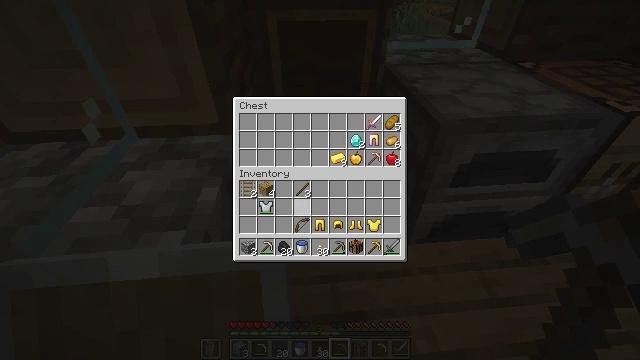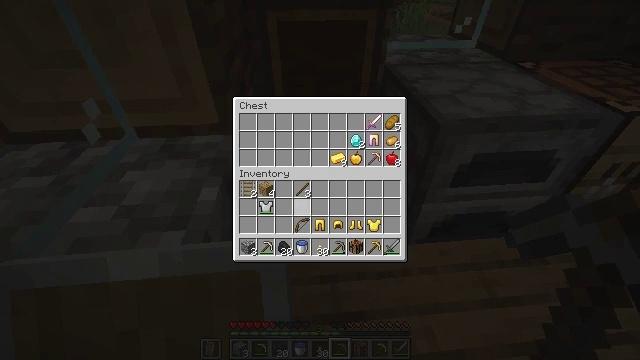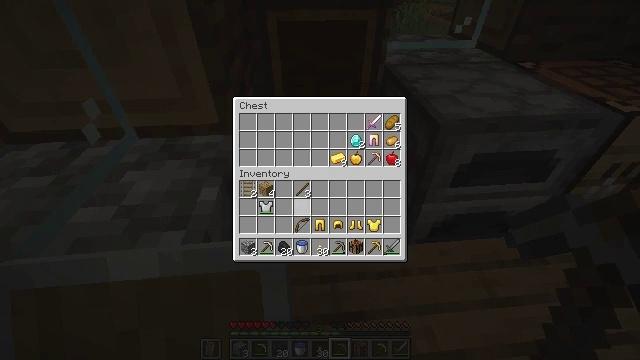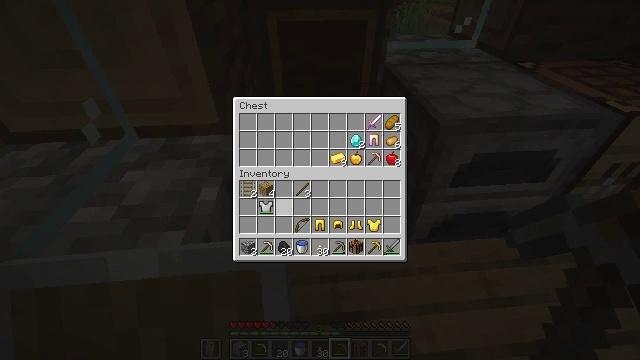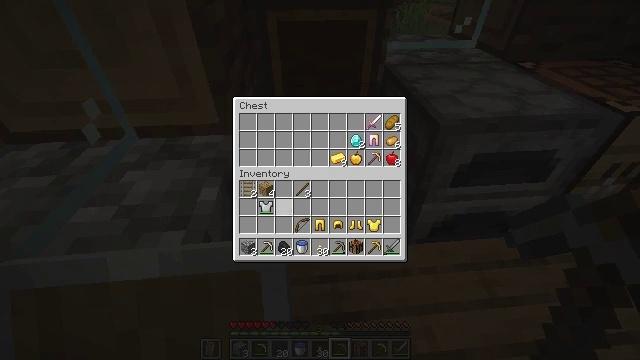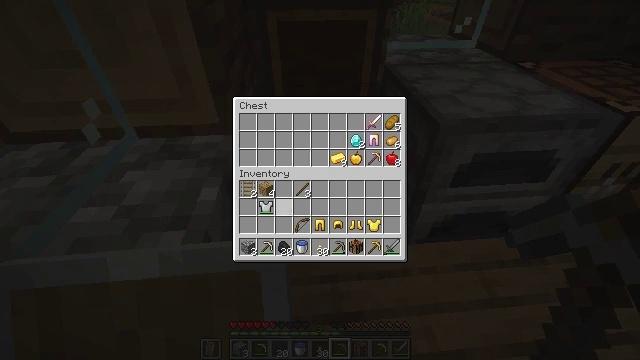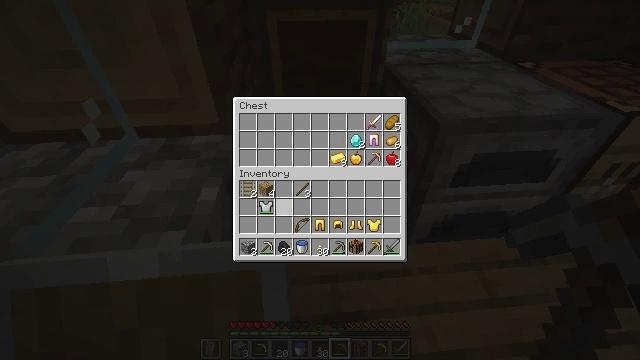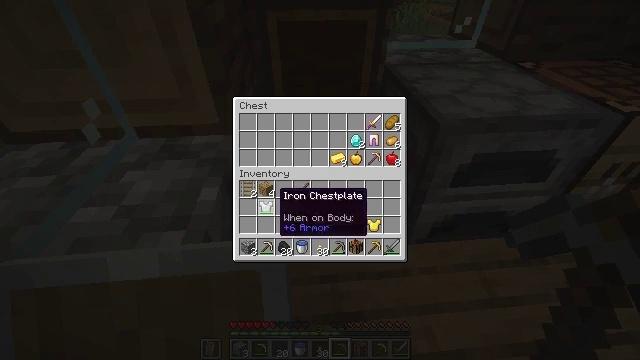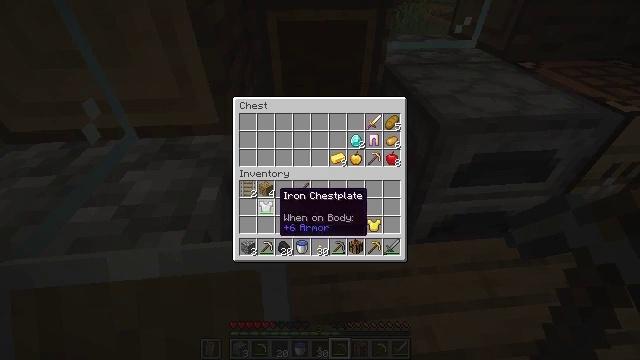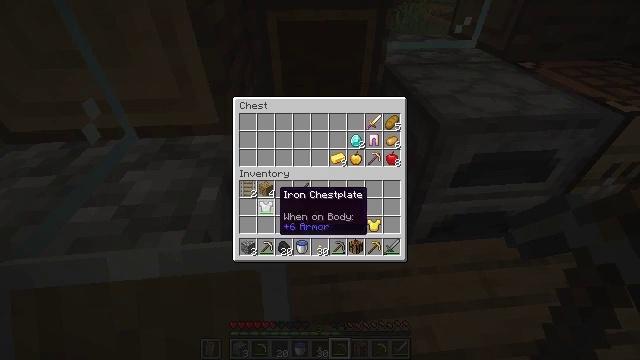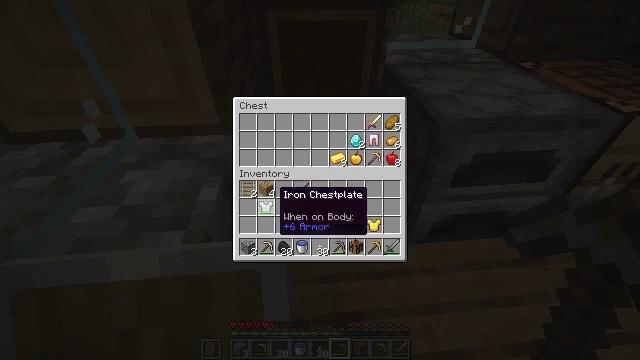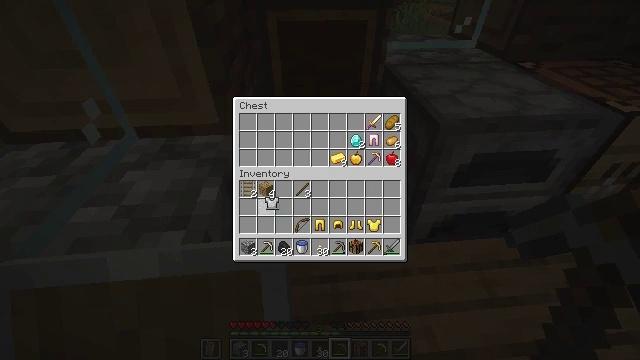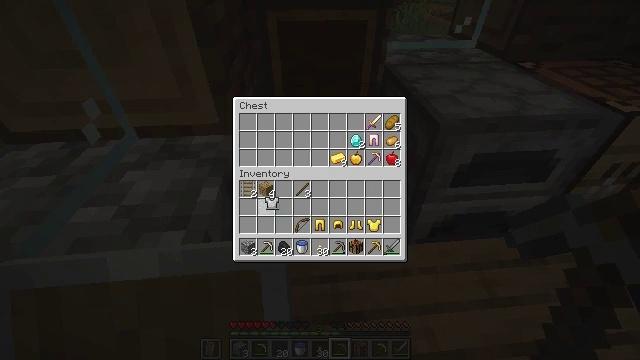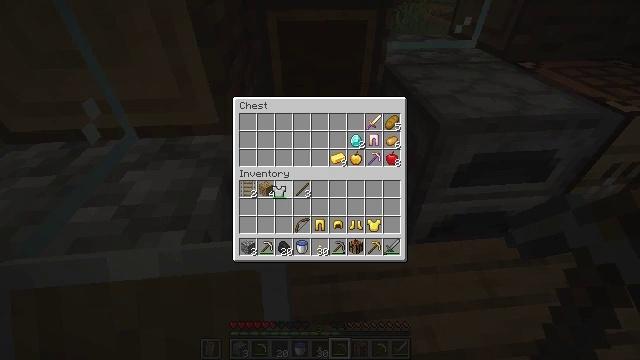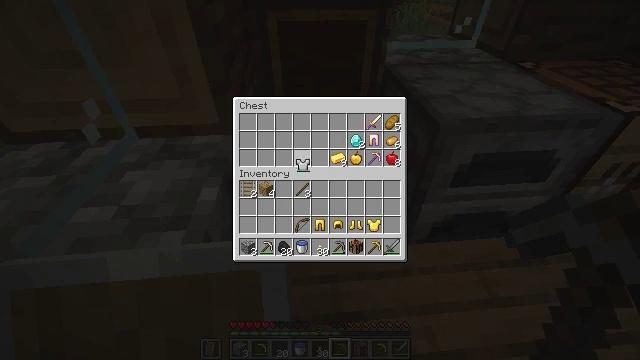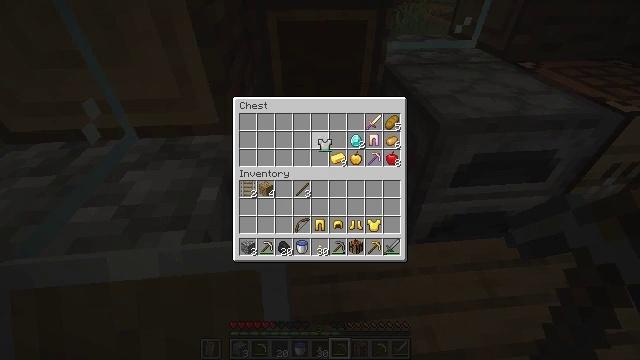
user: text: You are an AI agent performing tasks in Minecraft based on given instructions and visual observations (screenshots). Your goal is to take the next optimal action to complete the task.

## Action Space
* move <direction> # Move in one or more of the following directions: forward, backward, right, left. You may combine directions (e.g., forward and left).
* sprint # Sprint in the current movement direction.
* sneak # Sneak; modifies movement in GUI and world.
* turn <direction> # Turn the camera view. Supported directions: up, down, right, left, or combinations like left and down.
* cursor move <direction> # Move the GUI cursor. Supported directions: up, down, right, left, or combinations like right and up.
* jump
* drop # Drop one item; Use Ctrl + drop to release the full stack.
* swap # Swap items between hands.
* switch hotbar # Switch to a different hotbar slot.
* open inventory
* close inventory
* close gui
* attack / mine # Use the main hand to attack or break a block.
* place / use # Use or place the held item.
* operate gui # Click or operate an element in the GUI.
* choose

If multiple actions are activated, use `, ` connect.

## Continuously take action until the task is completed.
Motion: motion action
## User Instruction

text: Break the grass block.
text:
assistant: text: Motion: no_op
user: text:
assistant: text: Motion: no_op
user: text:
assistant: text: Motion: turn left
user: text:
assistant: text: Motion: no_op
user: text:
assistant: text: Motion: no_op
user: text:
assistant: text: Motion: turn left
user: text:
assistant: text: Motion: no_op
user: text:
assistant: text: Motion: no_op
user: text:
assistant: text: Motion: no_op
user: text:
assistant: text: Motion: no_op
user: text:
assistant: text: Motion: attack / mine
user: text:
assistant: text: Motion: attack / mine
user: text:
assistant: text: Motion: turn up
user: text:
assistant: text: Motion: turn right and up
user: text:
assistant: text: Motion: turn right and up
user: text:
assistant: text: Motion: no_op
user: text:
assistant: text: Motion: no_op
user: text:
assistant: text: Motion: no_op
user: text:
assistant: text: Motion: no_op
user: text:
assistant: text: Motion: no_op
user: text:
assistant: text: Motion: no_op
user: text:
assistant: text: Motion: no_op
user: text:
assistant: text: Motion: no_op
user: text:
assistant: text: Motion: no_op
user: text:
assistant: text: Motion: no_op
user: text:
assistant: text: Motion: no_op
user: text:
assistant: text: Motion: no_op
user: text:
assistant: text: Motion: no_op
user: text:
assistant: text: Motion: no_op
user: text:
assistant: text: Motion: no_op